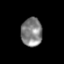
Tissue: skin
Cell type: Others
Senescence score: 0.6993
Nuclear area (px): 591
Mean DAPI intensity: 130.088